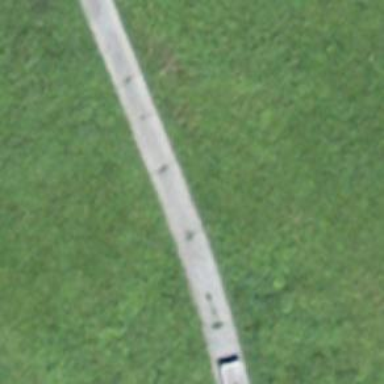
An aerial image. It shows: Unclassified road.